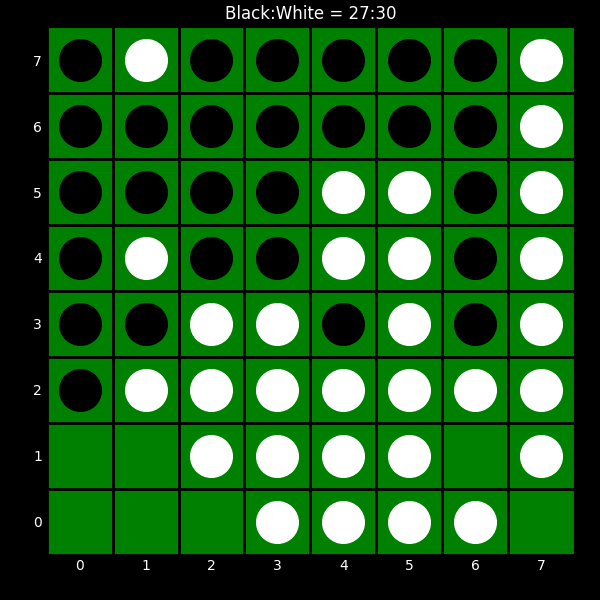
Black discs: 27
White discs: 30